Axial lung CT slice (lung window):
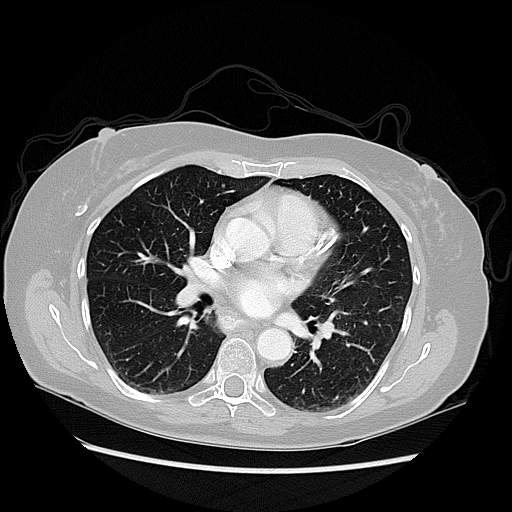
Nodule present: no